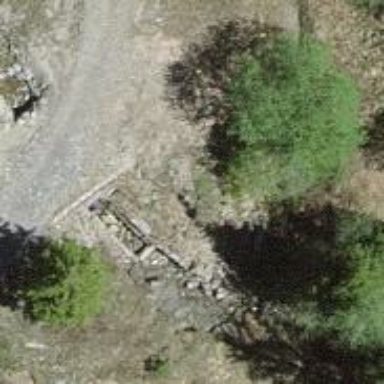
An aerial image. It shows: Culvert tunnel.